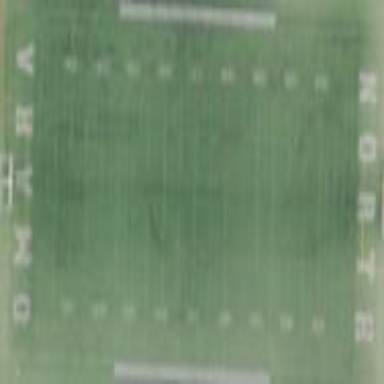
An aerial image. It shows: Pitch for American football.